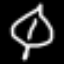
Label: leaf